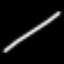
Label: line